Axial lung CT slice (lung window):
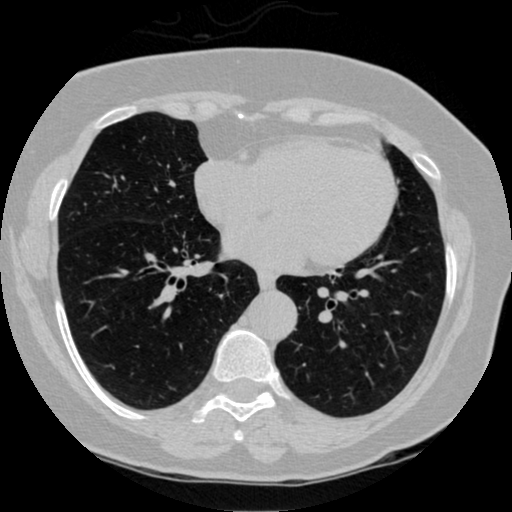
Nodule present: no